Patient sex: F
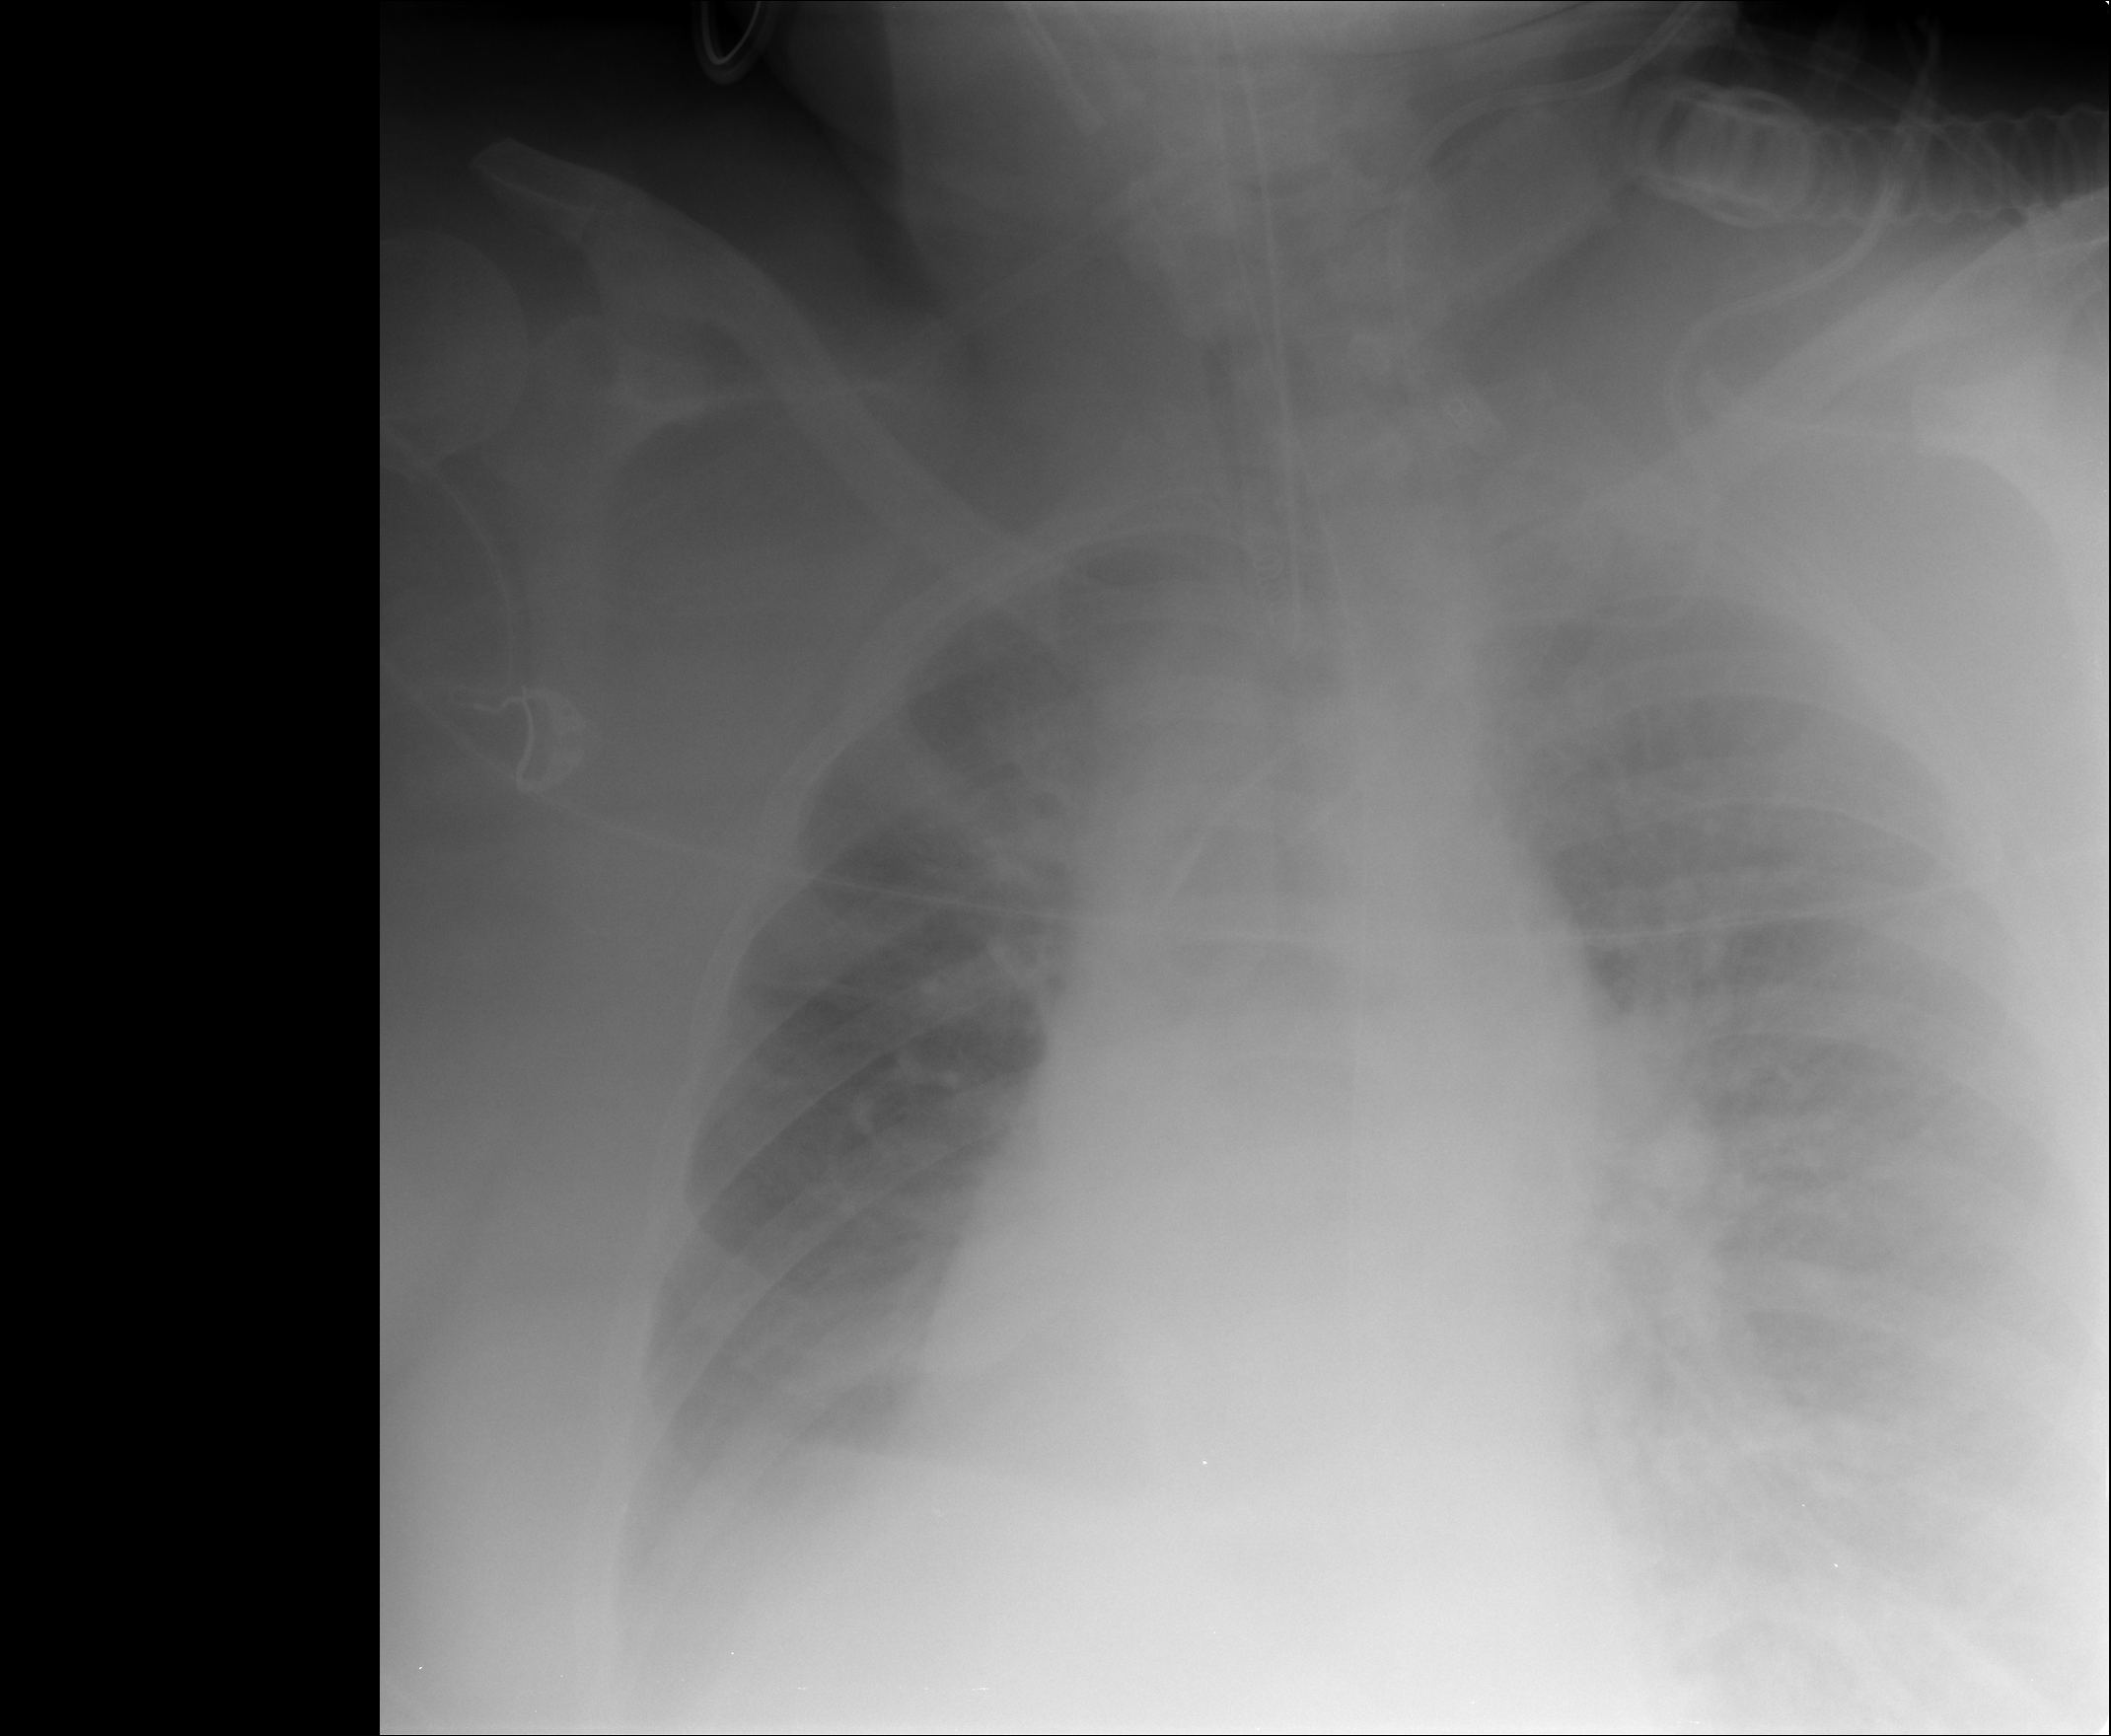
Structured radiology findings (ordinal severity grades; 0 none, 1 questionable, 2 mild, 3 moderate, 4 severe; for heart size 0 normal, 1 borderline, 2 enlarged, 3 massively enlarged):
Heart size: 1
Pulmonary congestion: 2
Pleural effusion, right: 3
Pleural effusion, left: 2
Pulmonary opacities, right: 2
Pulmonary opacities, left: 2
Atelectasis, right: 2
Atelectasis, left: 2